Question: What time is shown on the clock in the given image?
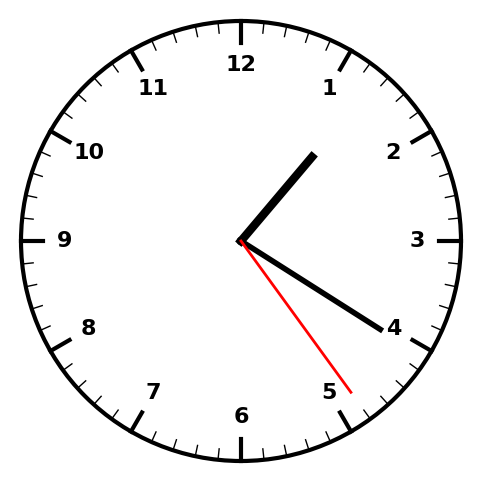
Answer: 01:20:24